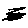
Label: zigzag